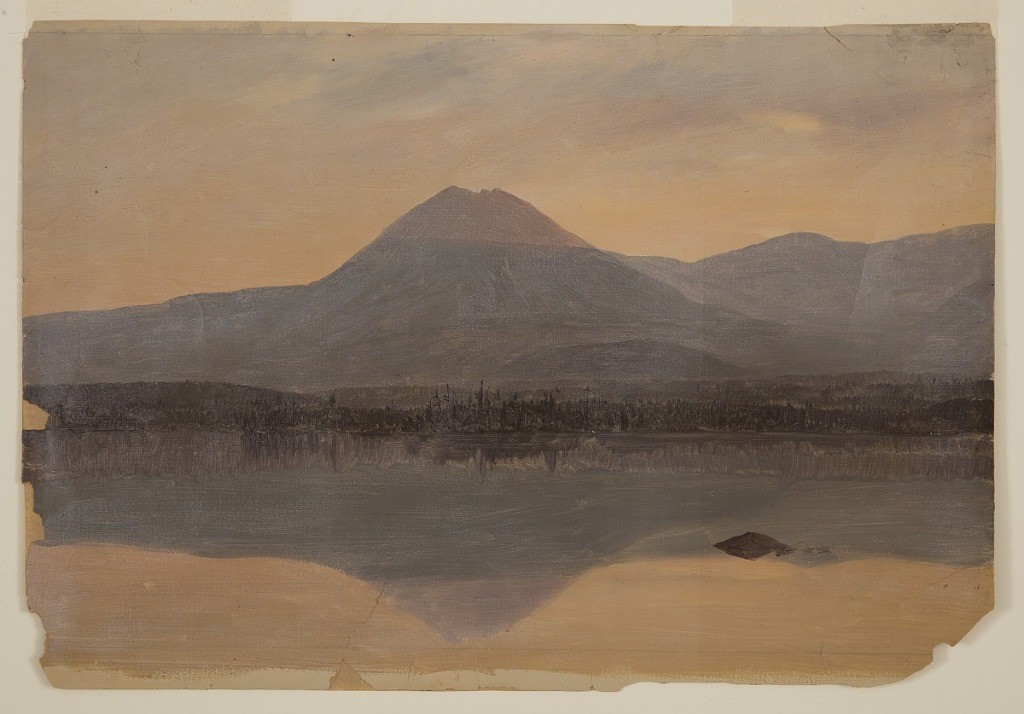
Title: Mt. Katahdin at Sunrise, from Katahdin Lake, Maine
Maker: Frederic Edwin Church, American, 1826–1900
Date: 1852 or 1877 - 1878
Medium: Oil and graphite on paperboard
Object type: Drawing
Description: Landscape study showing a view of Mt. Katahdin at sunrise, as seen from the eastern shore of Katahdin Lake. The mountain's rocky, pyramidal peak--prominently visible at cetner--is touched by the warm light of the rising sun, which crests the ridge at right and casts the peak in a hue of purple. The mountain and its surrounding ridgeline are clearly reflected in the placid waters of the lake below, which occupy the foreground. In the middle distance, the heavily wooded opposite shoreline stretches across the composition, largely enshrouded. Above, small patches of blue sky are visible through a bank of peachy, cream-colored clouds.